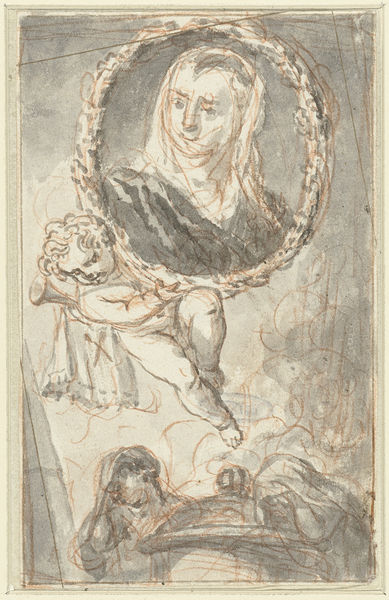
Titel: Portret van Johanna Koerten
Künstler: Jacob Houbraken
Standort: Amsterdam
Institution: Rijksmuseum
Schlagwörter: flügel, umhang, weiß, frau, grau, schwarz, skizze, säule, tisch, zeichnung, zimmer, blick, tuch, gesicht, rahmen, trauer, bildnis, instrument, portrait, porträt, figur, mutter, blatt, fliegen, kreis, rund, engel, putte, putto, ranken, beine, tusche, medaillon, kohle, weinen, druck, bleistift, entwurf, kranz, weß, posaune, maria, rötel, rotunde, trompete, frauenbild, kniw, rahmen#druck